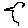
Label: bird